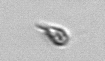
Label: Cryptophyta